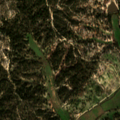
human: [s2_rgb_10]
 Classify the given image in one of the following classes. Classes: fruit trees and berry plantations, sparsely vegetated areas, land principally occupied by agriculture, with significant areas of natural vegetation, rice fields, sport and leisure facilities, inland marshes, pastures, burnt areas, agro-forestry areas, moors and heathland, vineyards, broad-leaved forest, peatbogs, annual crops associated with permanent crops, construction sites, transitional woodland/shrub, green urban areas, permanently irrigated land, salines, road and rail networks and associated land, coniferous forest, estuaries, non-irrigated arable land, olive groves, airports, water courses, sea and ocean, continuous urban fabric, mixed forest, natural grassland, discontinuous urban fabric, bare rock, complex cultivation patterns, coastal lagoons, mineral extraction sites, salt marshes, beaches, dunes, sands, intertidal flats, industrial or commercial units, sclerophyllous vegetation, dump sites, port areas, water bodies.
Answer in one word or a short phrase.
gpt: non-irrigated arable land, broad-leaved forest, transitional woodland/shrub